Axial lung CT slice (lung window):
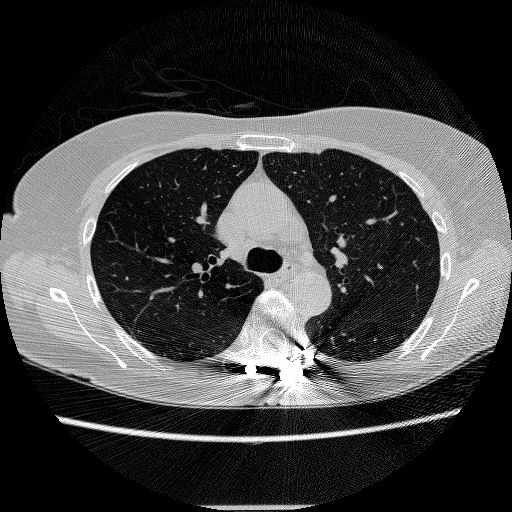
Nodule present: no